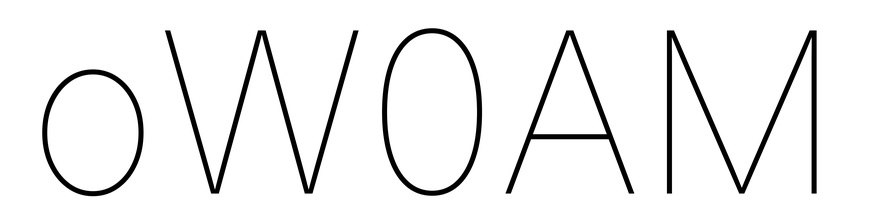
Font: Inter_Thin